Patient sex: M
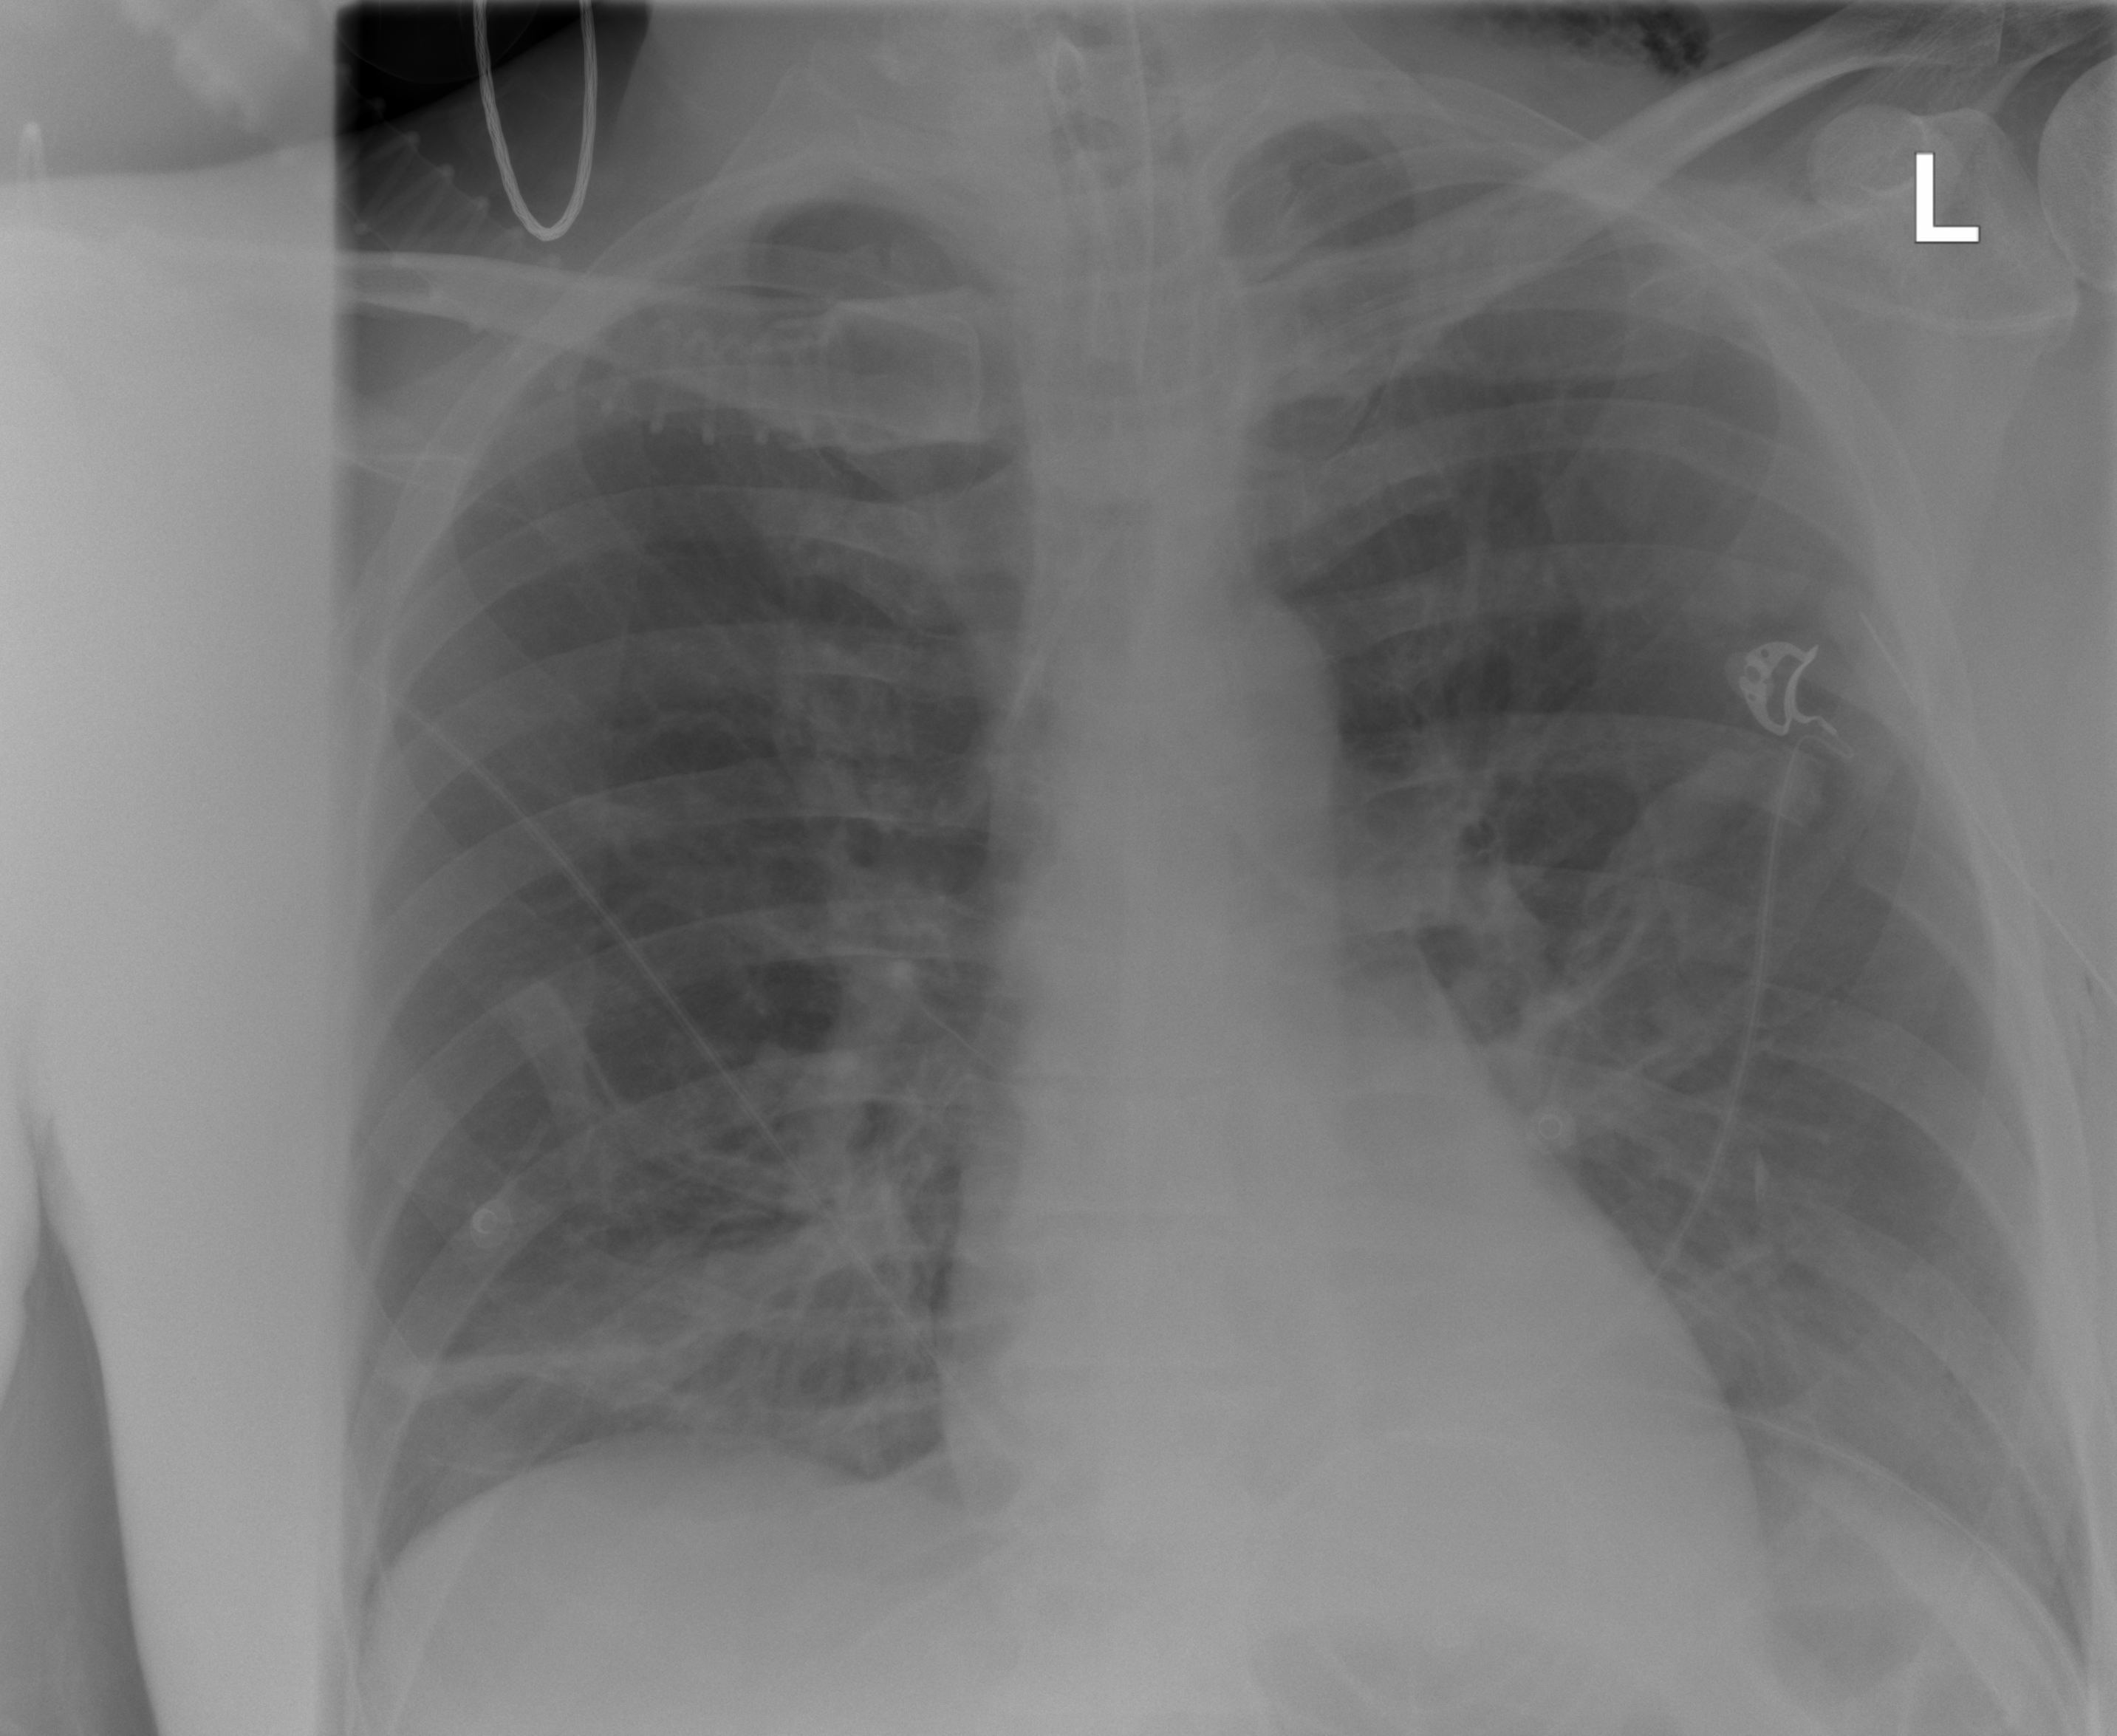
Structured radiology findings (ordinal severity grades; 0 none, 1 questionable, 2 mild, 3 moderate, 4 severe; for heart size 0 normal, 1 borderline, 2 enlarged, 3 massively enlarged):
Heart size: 0
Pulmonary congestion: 0
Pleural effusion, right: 0
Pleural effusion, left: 0
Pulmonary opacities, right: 0
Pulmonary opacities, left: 0
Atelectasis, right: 2
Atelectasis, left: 2